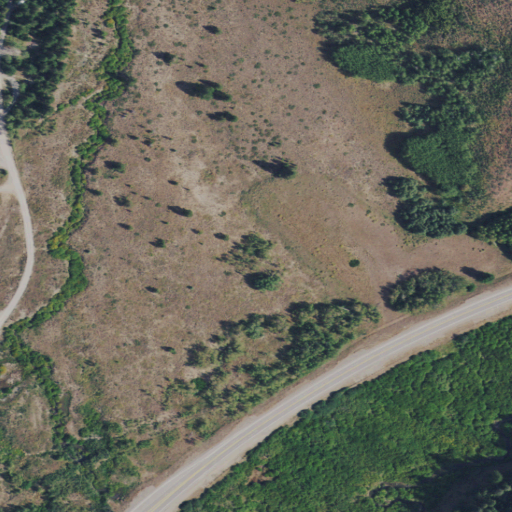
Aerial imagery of plain(s) in Wyoming named Allred Flat containing shrub, woody wetlands, open development, and evergreen forest